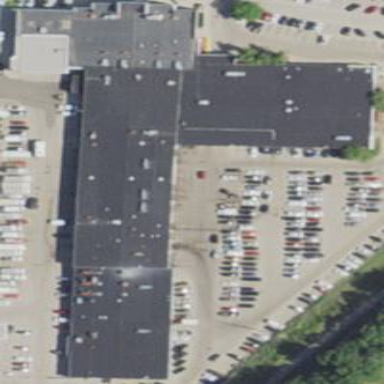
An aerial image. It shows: Car shop building.